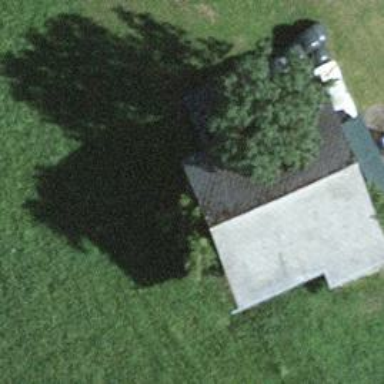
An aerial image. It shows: Barn.